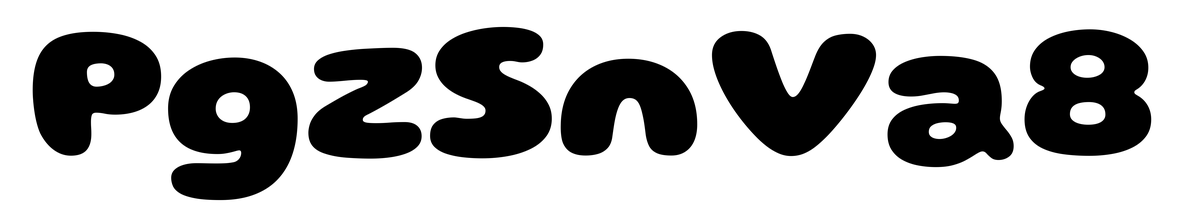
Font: Gluten_ExtraBold